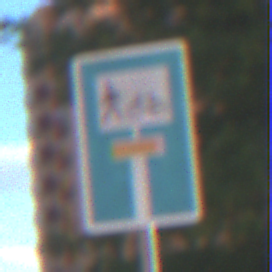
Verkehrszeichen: SackgasseRadverkehrFussgaengerDurchlaessig
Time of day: MorningAfternoon
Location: Outdoor (Suburban)
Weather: PartlyCloudy
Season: NotSpecified
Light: Natural